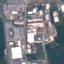
Label: Industrial